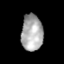
Tissue: lung
Cell type: Epithelial cells
Senescence score: 0.2169
Nuclear area (px): 767
Mean DAPI intensity: 170.802